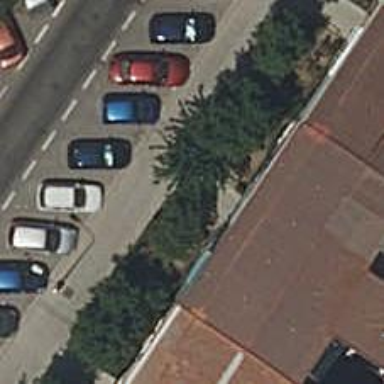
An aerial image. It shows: Sidewalk.